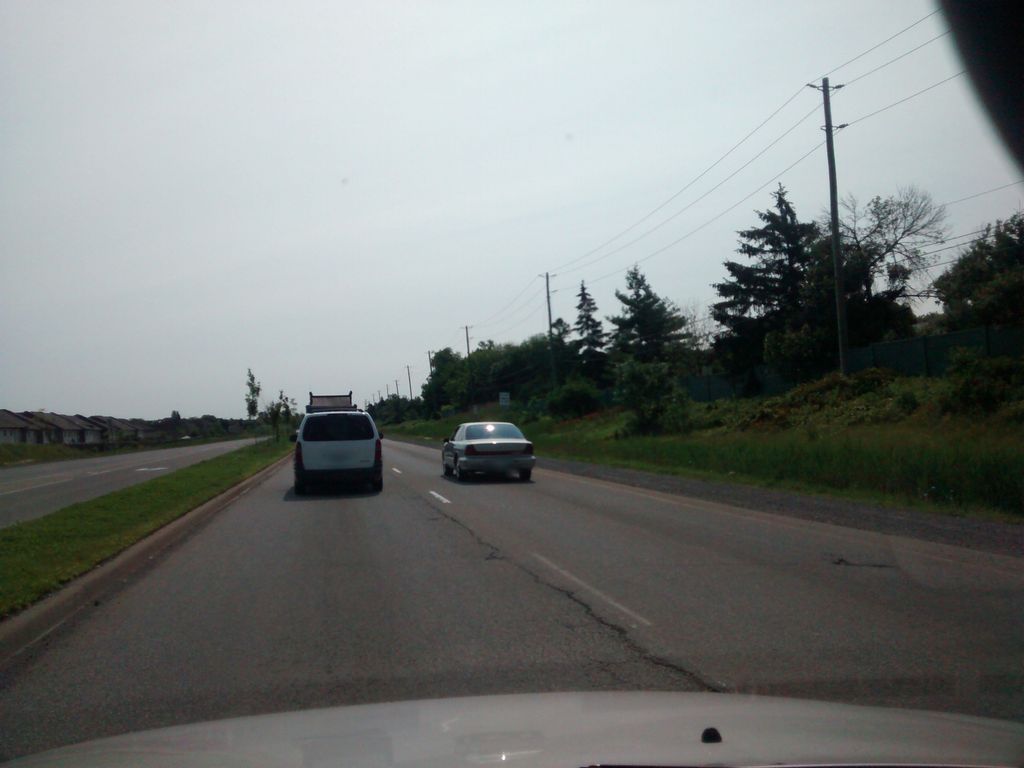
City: hamilton